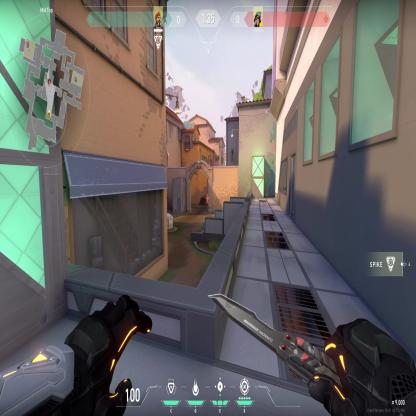
Label: enemy